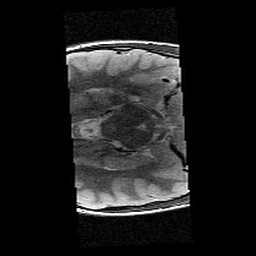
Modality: T2w
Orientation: axial
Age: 9
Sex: male
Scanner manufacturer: siemens
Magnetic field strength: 3 T
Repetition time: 9.23 s
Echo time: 0.067 s